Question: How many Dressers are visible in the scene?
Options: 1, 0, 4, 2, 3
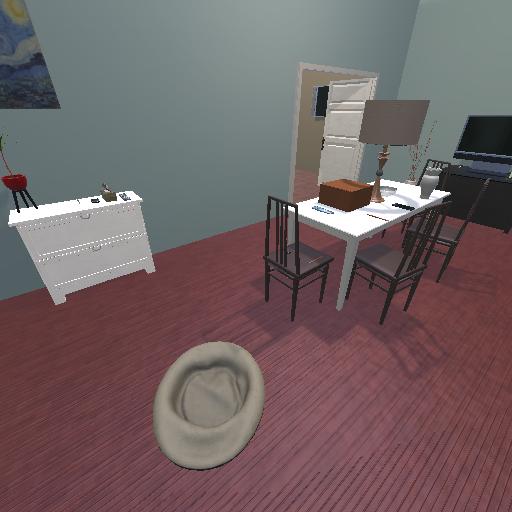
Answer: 1